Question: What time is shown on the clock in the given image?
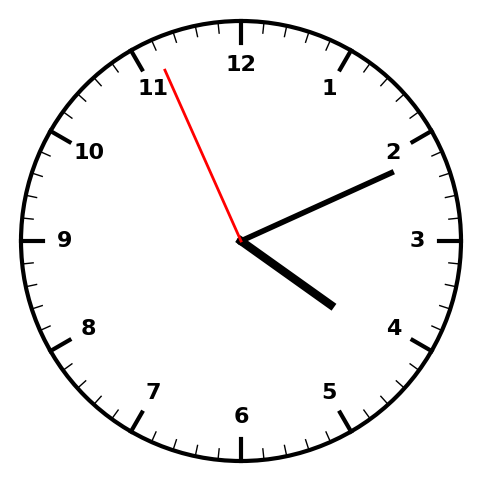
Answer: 04:10:56